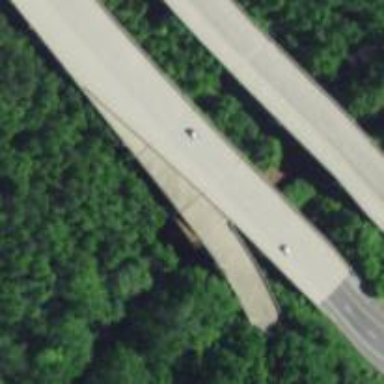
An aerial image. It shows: Bridge over motorway.